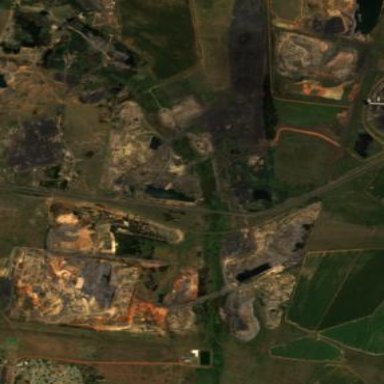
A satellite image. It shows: Quarry area.